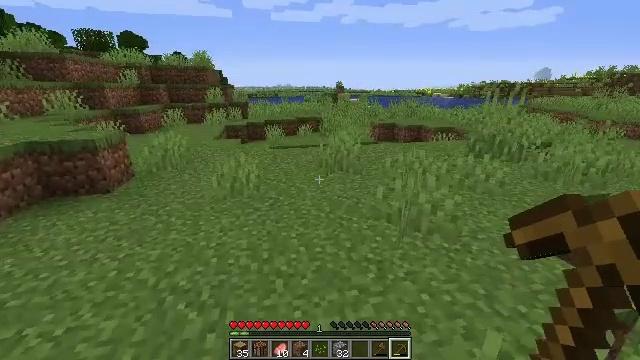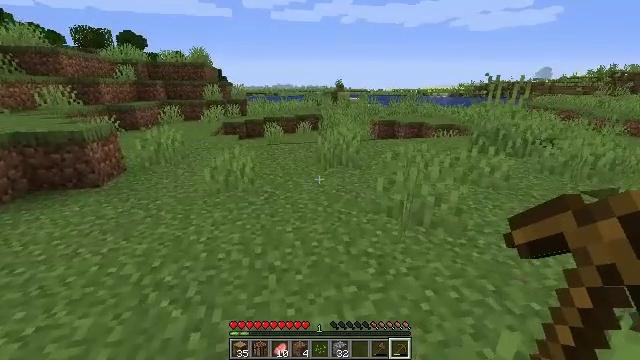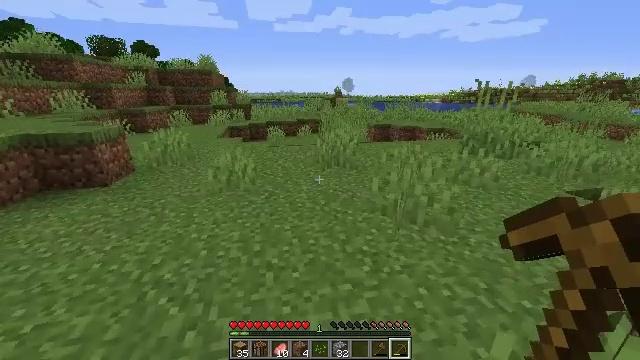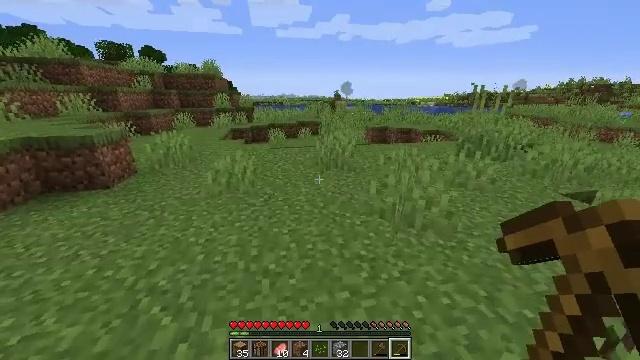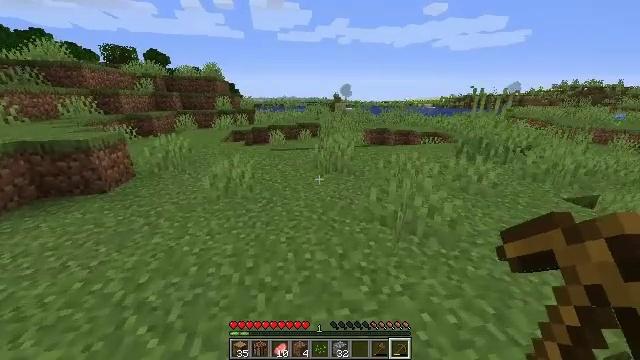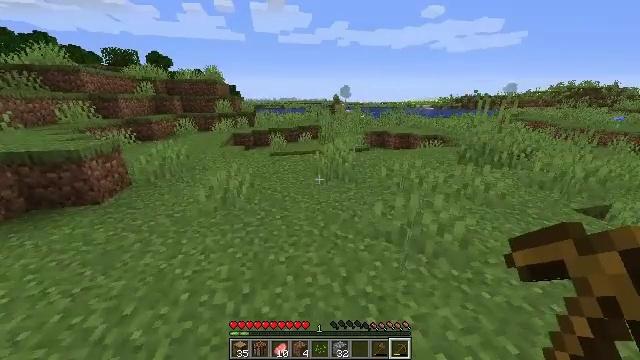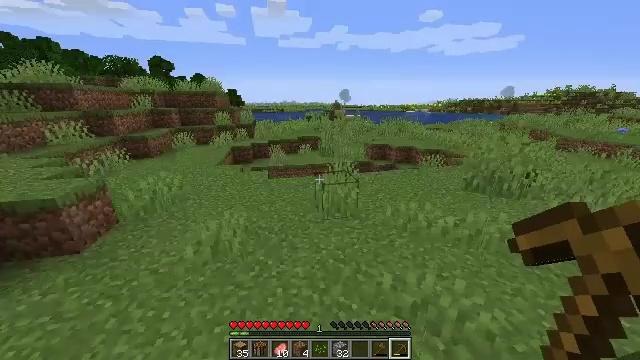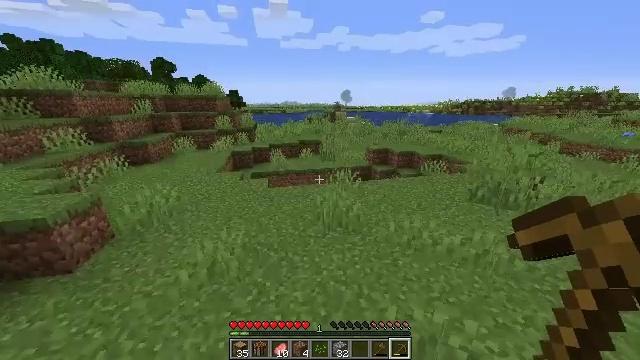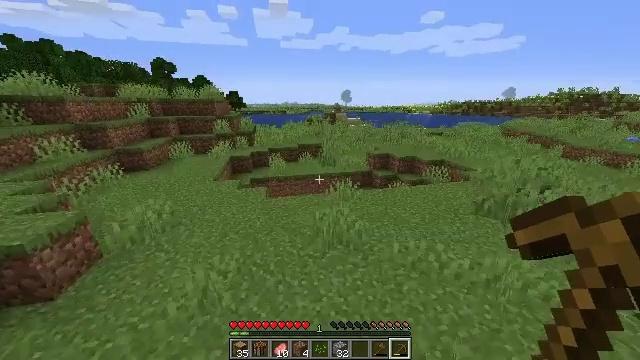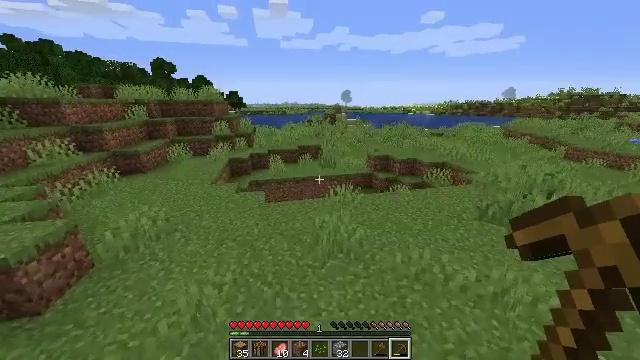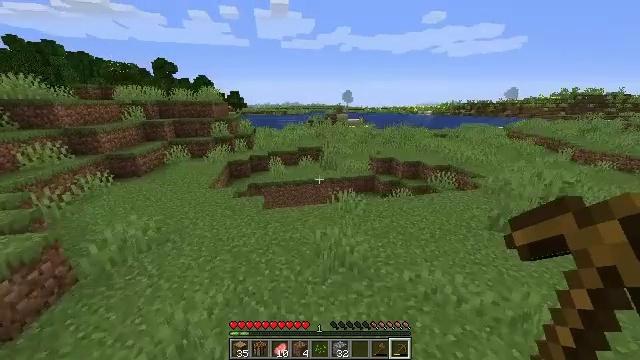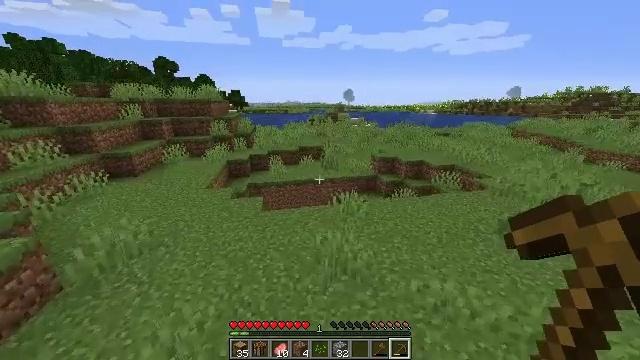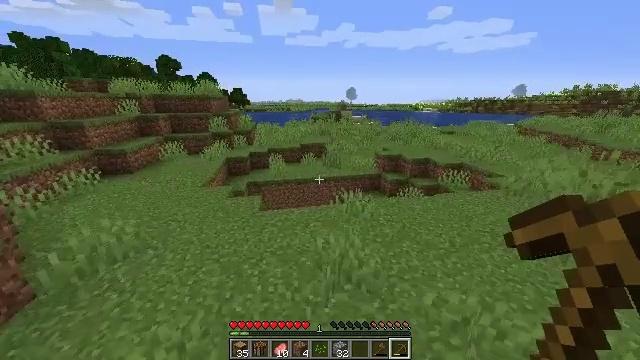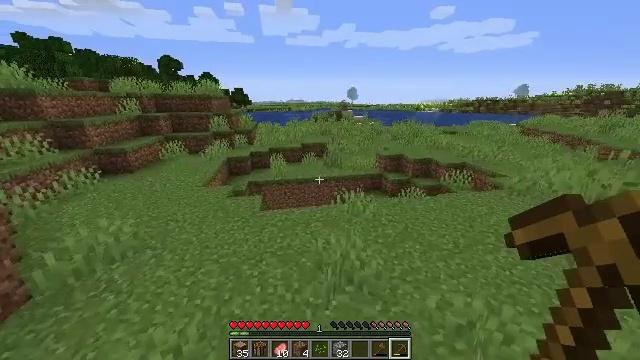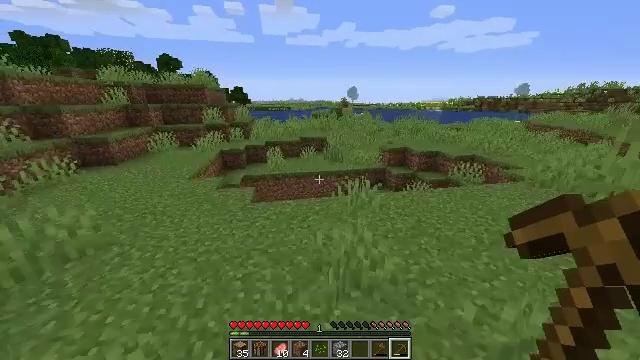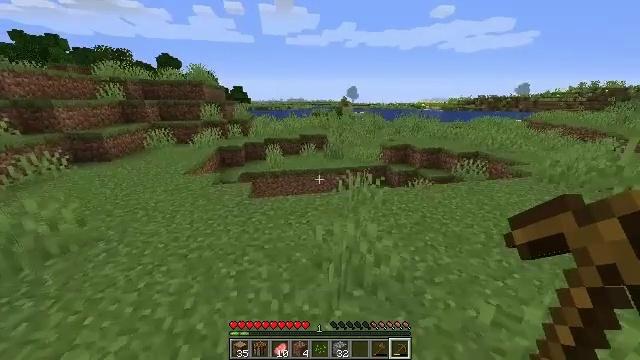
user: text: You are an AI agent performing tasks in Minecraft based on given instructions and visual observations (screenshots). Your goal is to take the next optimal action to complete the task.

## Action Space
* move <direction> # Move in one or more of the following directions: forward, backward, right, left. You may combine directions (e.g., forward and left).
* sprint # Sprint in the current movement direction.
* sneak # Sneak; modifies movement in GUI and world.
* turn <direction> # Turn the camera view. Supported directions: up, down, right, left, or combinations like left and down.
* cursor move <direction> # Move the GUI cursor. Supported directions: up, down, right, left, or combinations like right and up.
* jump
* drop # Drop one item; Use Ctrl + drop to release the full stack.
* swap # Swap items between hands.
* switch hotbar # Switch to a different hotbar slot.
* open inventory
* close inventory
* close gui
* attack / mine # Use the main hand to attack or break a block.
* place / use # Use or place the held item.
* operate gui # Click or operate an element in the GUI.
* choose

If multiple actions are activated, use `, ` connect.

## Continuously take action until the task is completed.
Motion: motion action
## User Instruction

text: Kill mobs.
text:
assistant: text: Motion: move forward, sprint
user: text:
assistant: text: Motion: move forward, sprint
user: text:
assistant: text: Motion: move forward, sprint
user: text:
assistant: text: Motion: move forward, sprint
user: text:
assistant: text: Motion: move forward, jump
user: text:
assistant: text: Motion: move forward, jump
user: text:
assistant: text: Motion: move forward, jump
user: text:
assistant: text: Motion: move forward, jump
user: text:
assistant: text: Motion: move forward, jump
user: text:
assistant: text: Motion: move forward, jump
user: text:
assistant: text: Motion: move forward, jump
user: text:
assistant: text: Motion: move forward, jump
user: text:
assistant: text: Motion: move forward, jump
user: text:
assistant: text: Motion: move forward, jump
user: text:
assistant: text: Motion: move forward, jump
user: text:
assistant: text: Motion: move forward, jump
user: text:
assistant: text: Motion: move forward, jump
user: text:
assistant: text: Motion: move forward
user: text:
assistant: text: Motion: move forward, turn left and down
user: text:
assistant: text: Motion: move forward, turn left and down
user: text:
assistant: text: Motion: move forward and move left, turn left and down
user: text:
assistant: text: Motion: move forward and move left
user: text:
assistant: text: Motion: move forward and move left
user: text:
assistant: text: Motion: move forward and move left
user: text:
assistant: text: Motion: move forward and move left
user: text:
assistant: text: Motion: move forward and move left
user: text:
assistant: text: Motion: move forward and move left
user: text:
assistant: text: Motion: move forward and move left, turn left and down
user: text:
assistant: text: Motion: move forward and move left, turn left and down
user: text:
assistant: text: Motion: move forward and move left, turn left and down, jump